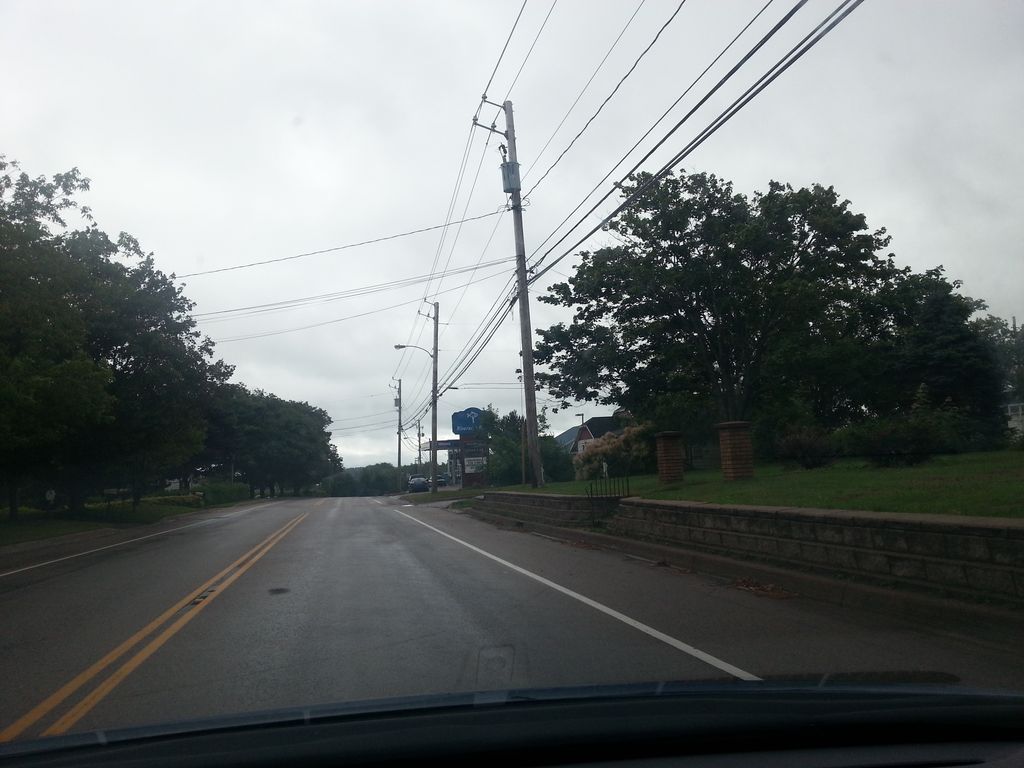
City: charlottetown